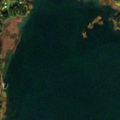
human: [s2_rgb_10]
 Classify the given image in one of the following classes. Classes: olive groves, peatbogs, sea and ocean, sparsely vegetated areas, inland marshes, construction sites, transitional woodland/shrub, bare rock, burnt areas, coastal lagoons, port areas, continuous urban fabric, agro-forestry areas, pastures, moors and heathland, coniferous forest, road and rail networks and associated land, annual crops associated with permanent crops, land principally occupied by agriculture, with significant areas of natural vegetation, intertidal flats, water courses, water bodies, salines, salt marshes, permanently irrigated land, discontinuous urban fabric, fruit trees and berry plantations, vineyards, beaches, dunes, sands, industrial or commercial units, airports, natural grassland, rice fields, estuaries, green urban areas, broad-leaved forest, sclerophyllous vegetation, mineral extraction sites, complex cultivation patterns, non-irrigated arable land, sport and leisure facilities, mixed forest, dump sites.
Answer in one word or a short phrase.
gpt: coniferous forest, mixed forest, salt marshes, sea and ocean